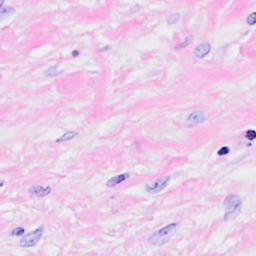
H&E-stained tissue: Breast